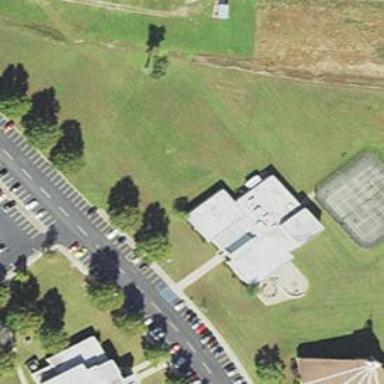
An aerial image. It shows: Building that houses fitness center.